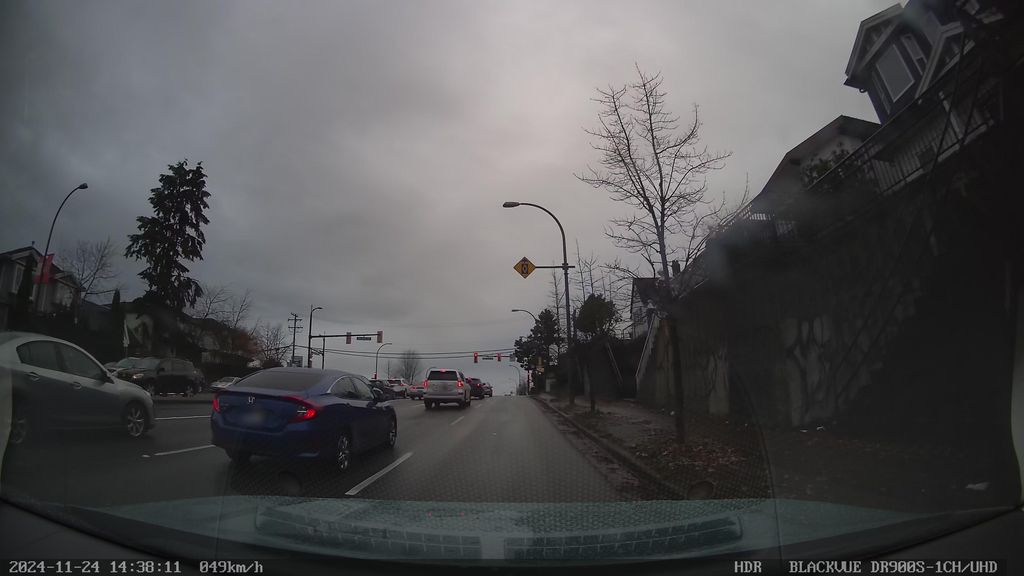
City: vancouver